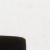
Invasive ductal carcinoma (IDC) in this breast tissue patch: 0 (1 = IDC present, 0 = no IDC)